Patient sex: F
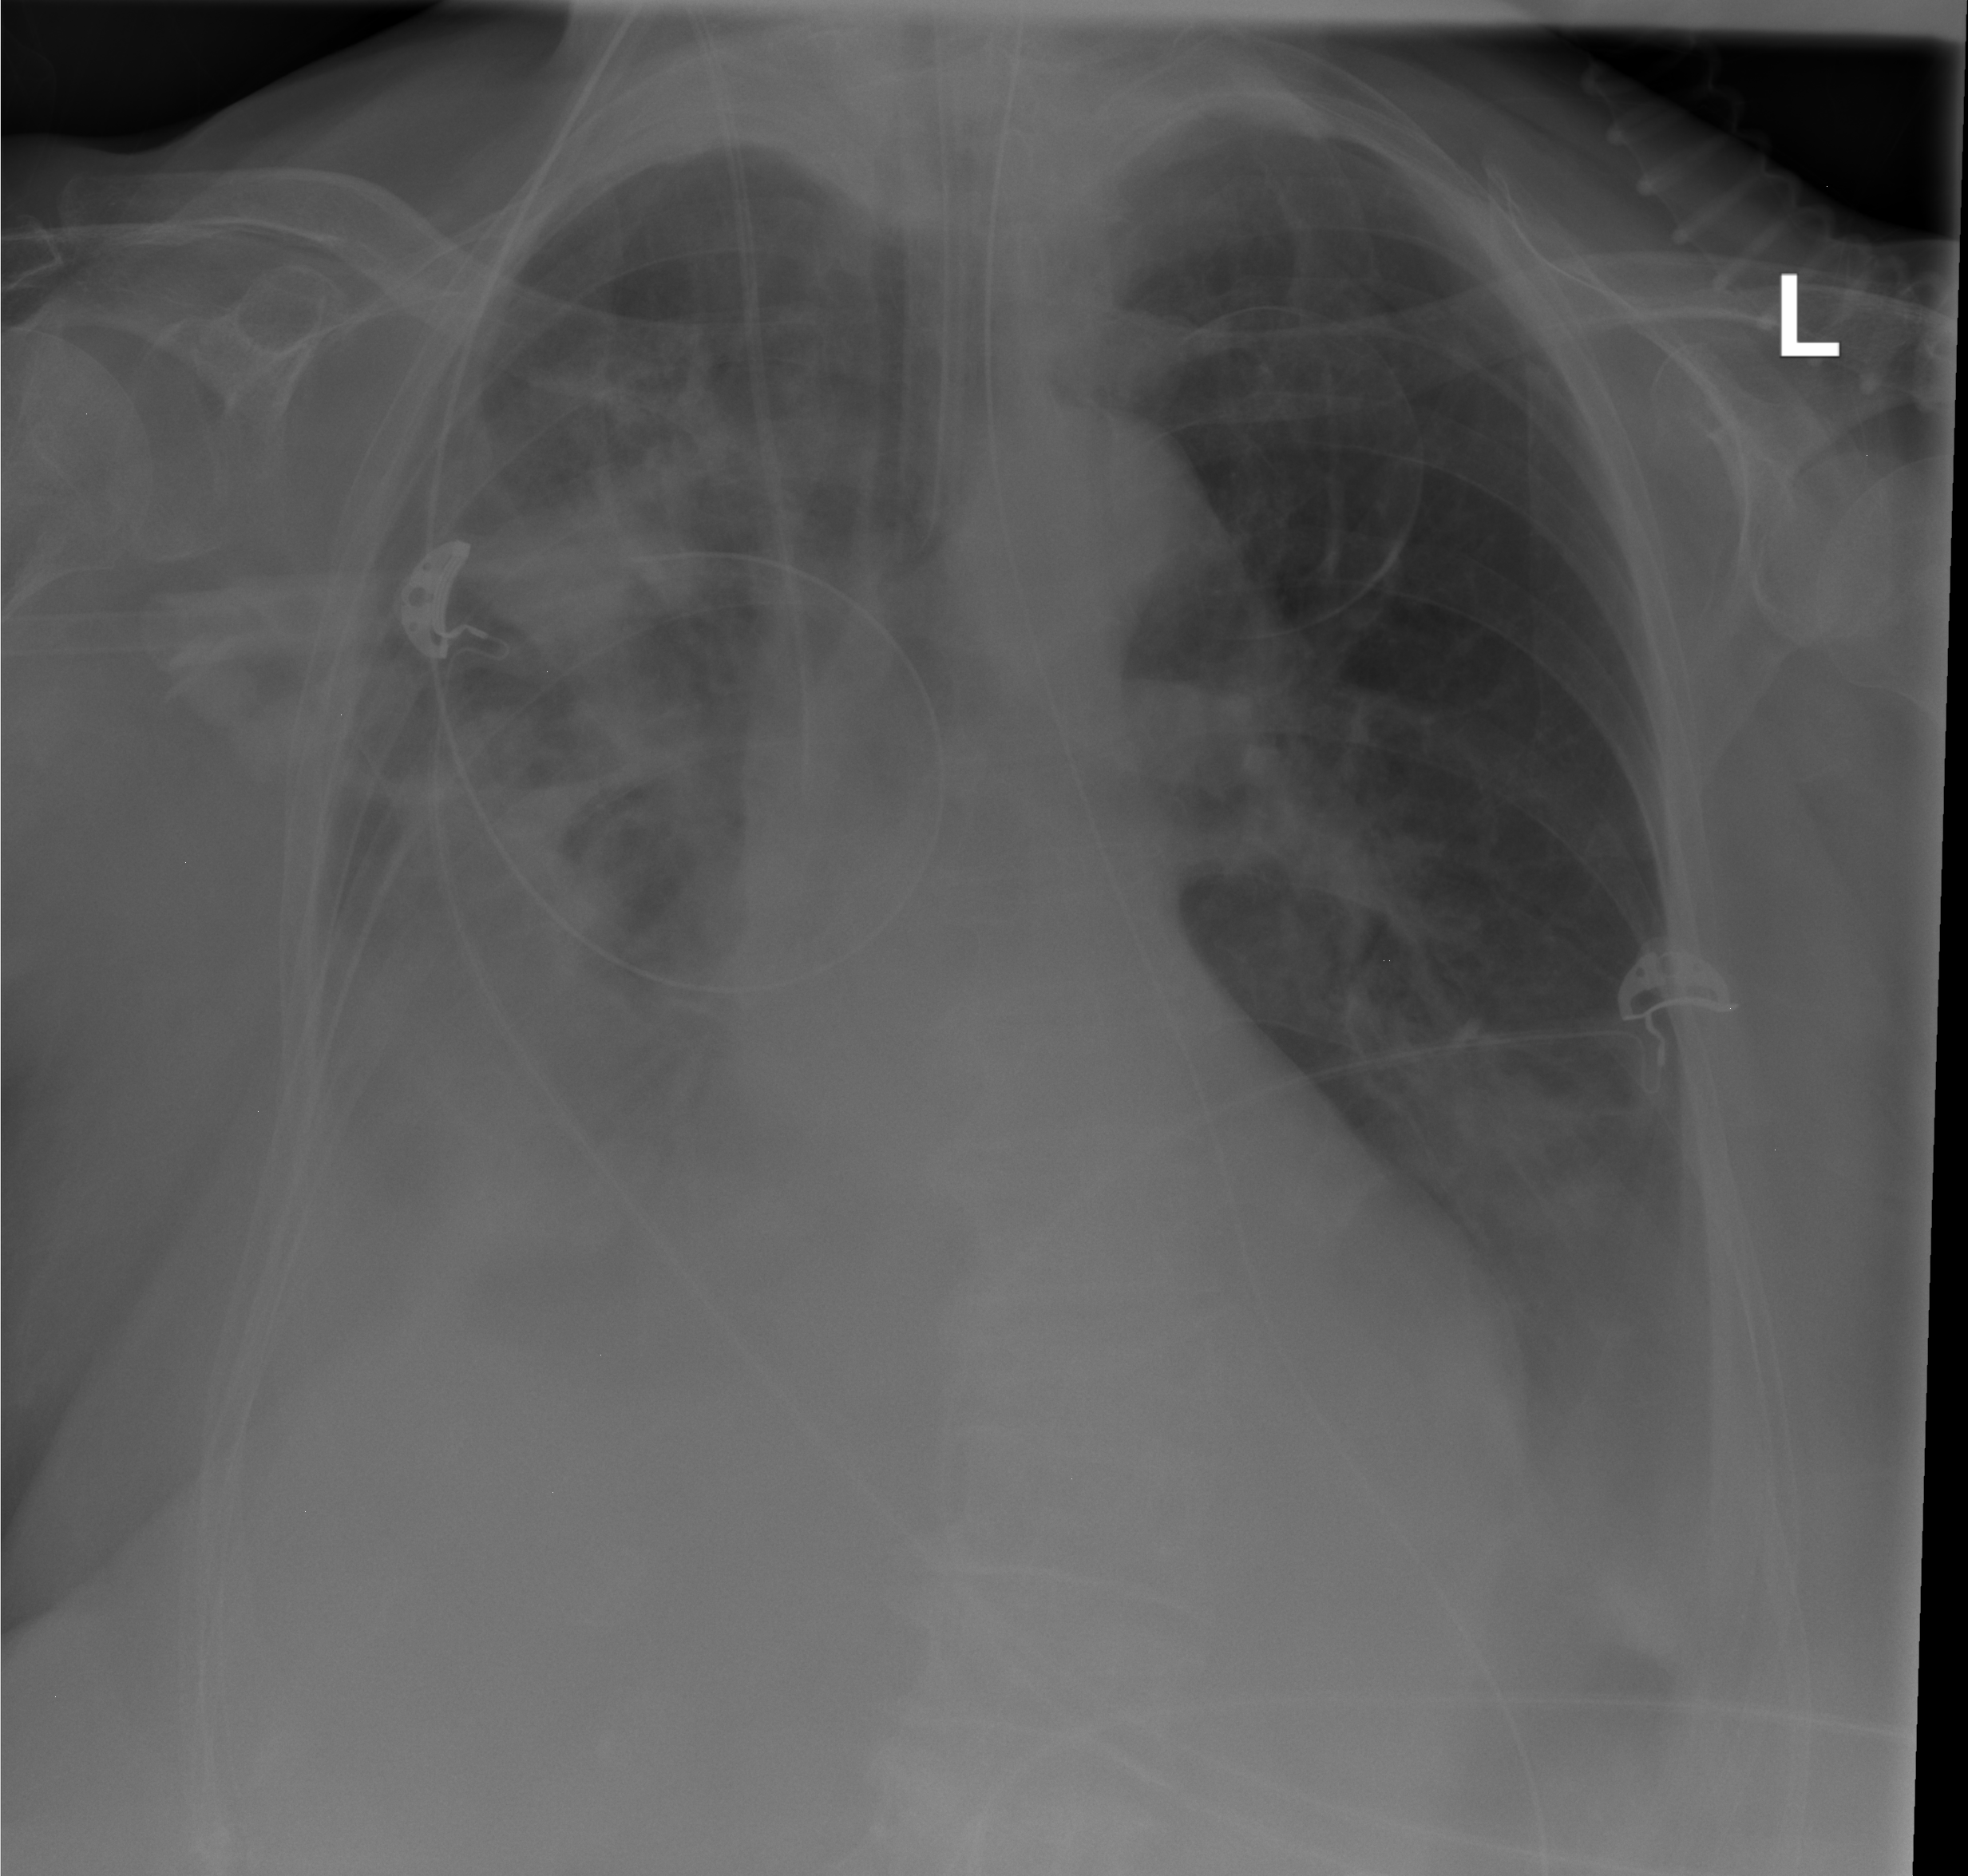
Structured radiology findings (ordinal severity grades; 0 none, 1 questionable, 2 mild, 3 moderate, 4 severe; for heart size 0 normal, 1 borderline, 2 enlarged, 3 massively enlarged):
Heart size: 0
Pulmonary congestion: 0
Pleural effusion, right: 3
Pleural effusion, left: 2
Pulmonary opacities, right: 3
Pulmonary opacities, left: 2
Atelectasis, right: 2
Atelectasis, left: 2